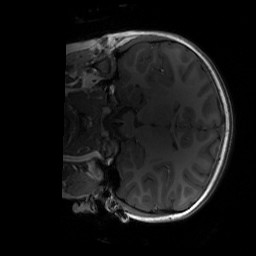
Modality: T1w
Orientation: coronal
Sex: male
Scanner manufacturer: siemens
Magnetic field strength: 3 T
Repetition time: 1.9 s
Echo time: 0.00243 s